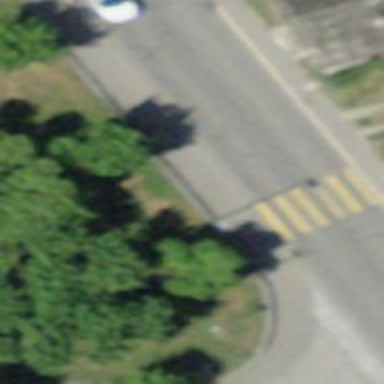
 serving as platform for public transportation."